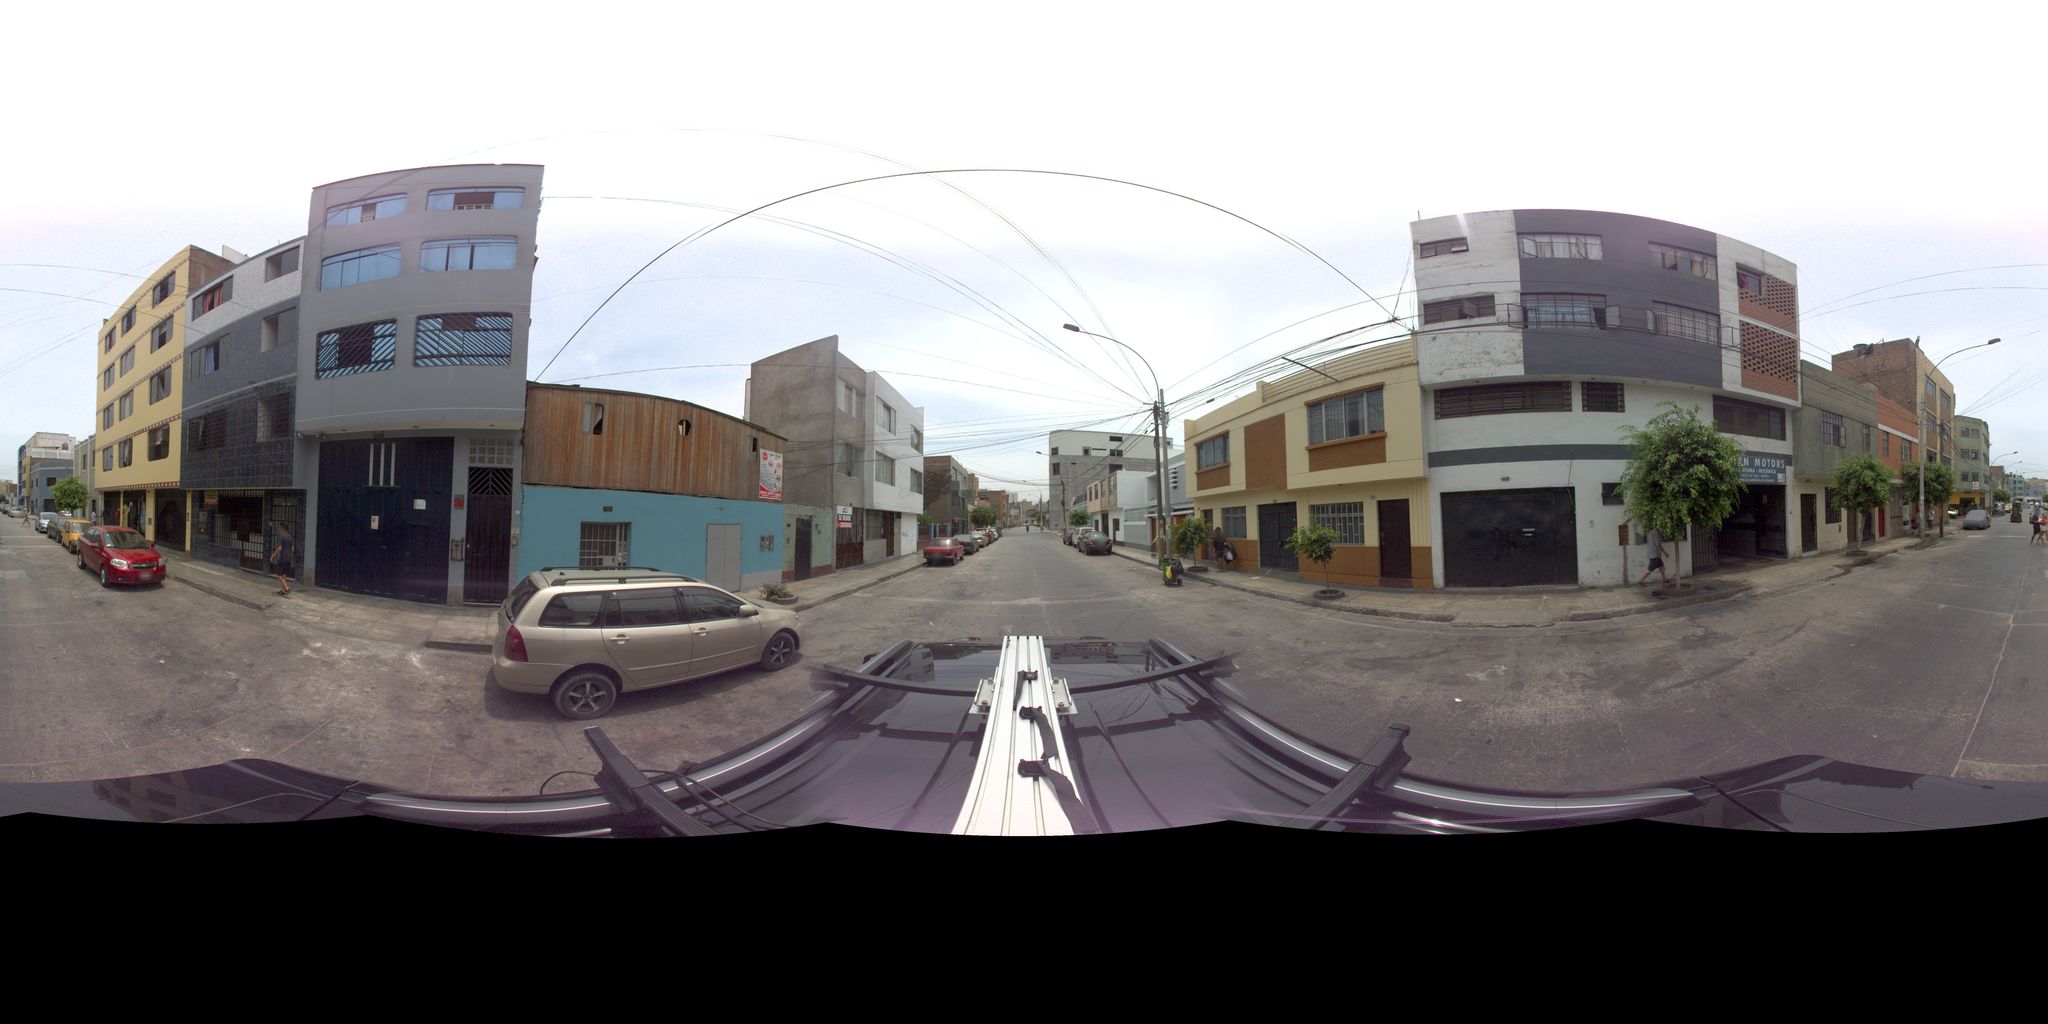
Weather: clear
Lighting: day
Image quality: slightly poor
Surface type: driving surface
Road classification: residential
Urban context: urban centre
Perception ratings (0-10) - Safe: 0.87, Lively: 3.09, Beautiful: 3.78, Boring: 1.61, Depressing: 4.42, Wealthy: 1.18